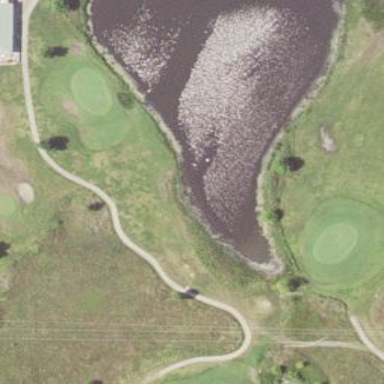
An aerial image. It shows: Rough grassy area used for golf.